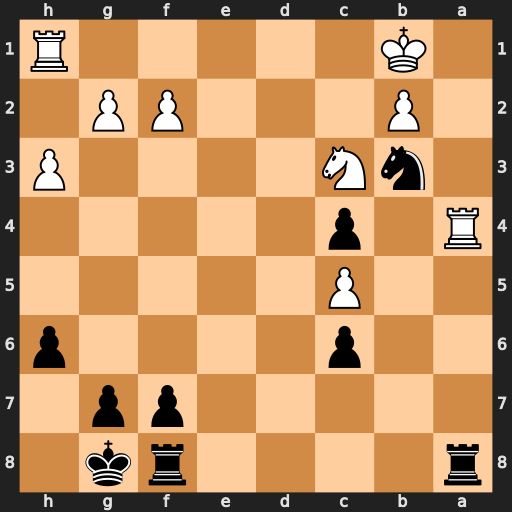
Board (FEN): r4rk1/5pp1/2p4p/2P5/R1p5/1nN4P/1P3PP1/1K5R
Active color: b
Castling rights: -
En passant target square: -
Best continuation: Rxa4 Nxa4 Ra8 Kc2 Rxa4